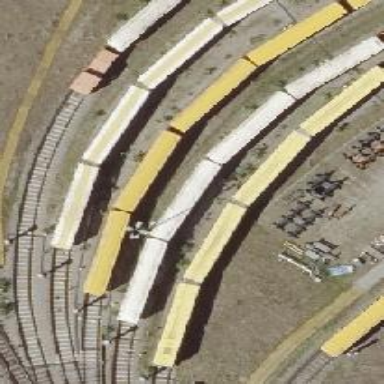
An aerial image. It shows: Yard serving electrified rail tracks with overhead electrification.